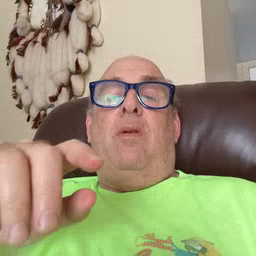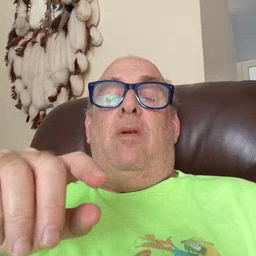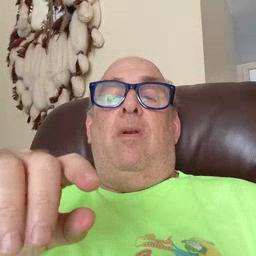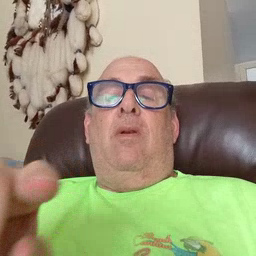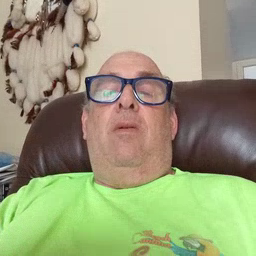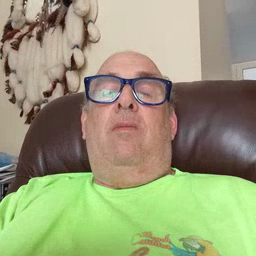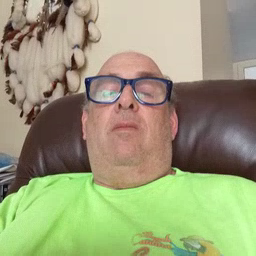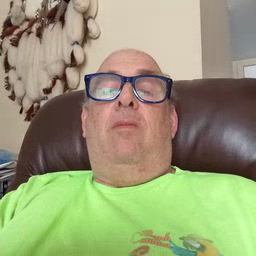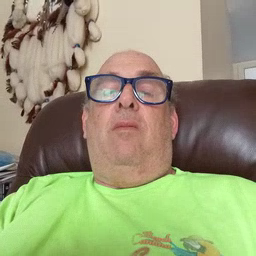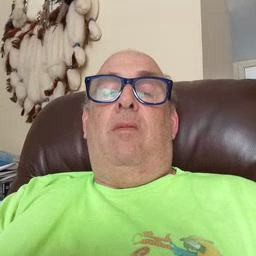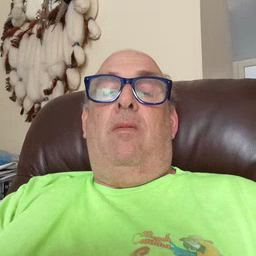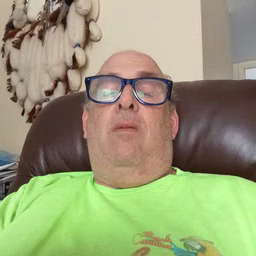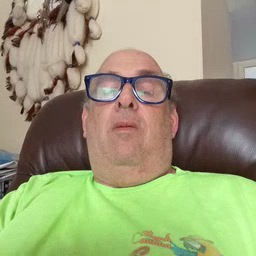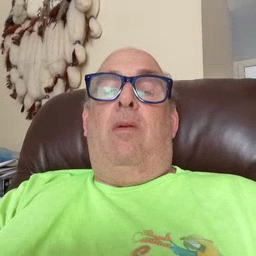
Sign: owie